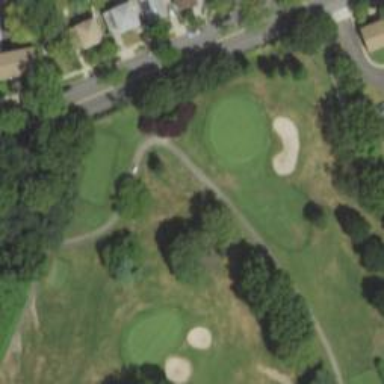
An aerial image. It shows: Path for both road and golf.